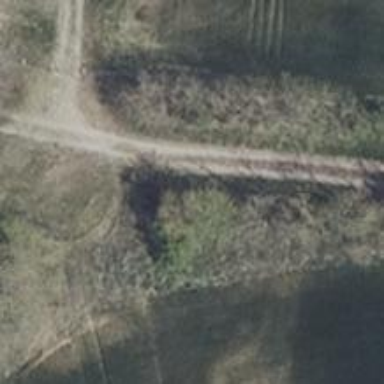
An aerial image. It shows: Track road with grade3 tracktype.